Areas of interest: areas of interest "Ding Xin Logistics Park"
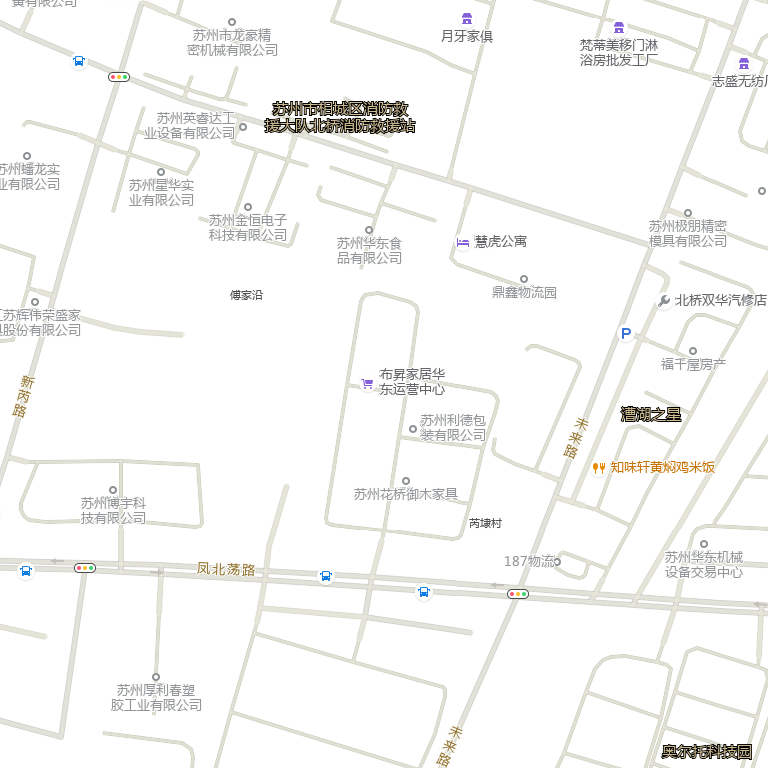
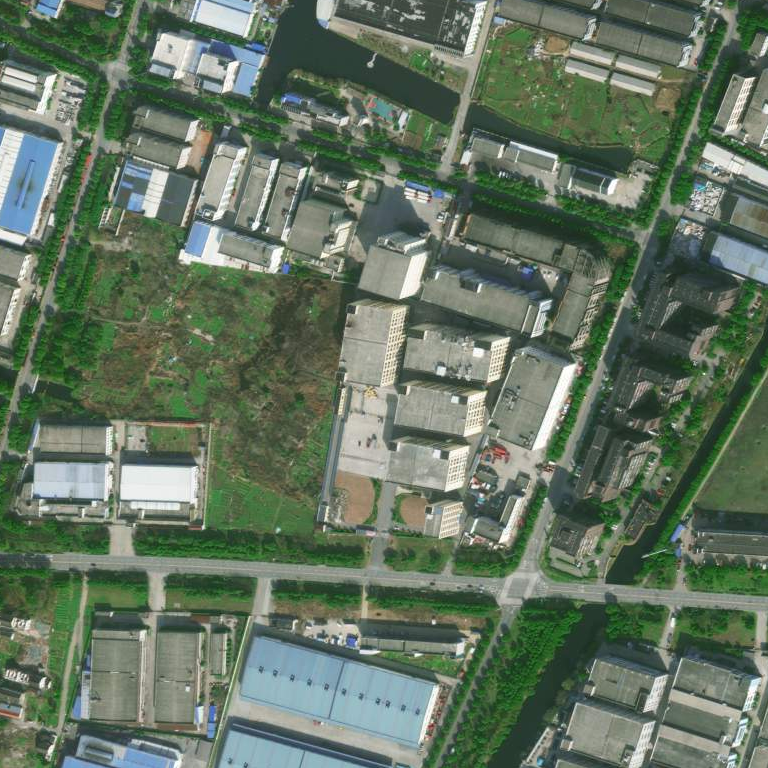